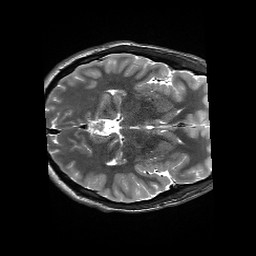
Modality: T2w
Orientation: axial
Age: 20
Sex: male